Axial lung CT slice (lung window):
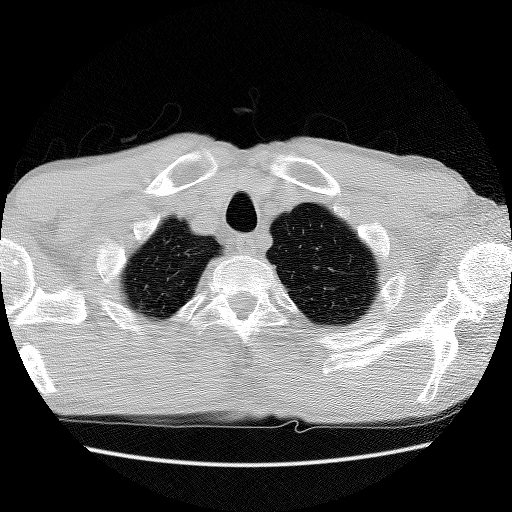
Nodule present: no